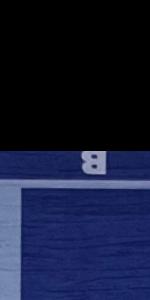
Label: Empty